Question: Spring is not detecting my application.properties in the config folder.
The config file: (Sensitive Information hidden)
'''
server.port = 8090
spring.jpa.hibernate.ddl-auto=update
spring.datasource.url=jdbc:mysql://${MYSQL_HOST:URL}:3306/DB
spring.datasource.username=USER
spring.datasource.password=PW
spring.datasource.driver-class-name=com.mysql.cj.jdbc.Driver
debug=true
'''
Folder structure:

Server.java
'''
@SpringBootApplication
@EnableAutoConfiguration
public class Server {
public static void main(String[] args) {
SpringApplication application = new SpringApplication(Server.class);
application.run();
}
}
'''
I tried putting the properties in he top and resources folder, nothing seems to work. If I try to load it via VM options it says resource not found. The config folder is marked as resource folder in IntelliJ
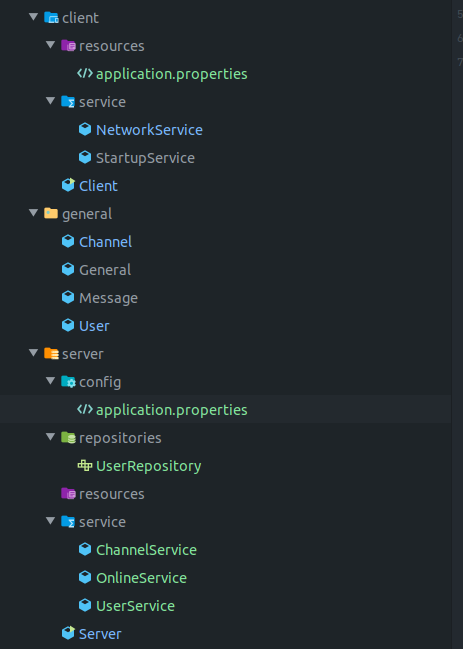
Answer: The problem has been solved. The home directory for the run configuration needs to be set to the folder containing the resources folder. Which it wasn't before.
Folder Structure now:<URL>